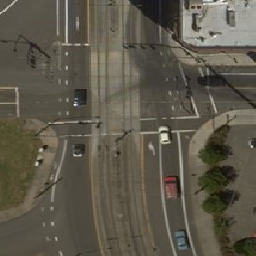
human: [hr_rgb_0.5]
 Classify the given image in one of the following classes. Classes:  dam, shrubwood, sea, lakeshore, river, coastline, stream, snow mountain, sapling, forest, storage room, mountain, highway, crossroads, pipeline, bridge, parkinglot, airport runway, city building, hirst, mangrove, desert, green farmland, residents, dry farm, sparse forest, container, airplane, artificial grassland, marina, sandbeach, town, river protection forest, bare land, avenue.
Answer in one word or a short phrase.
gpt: crossroads